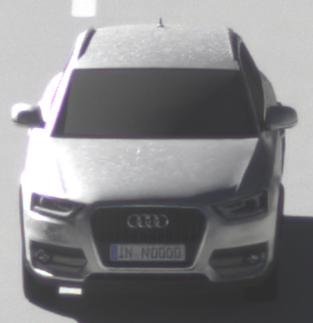
Make: Audi
Model: Q3 1.4 TFSI
Detailed model: Q3 (8U)
Model produced from: 2013/07
Model produced until: 2014/10
Doors: 5
Color: white
Road condition: dry road
Daytime: morning or afternoon
Contrast: high contrast